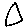
Label: triangle